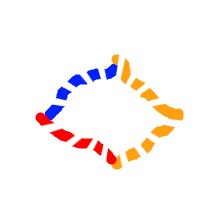
Shape: rhombus